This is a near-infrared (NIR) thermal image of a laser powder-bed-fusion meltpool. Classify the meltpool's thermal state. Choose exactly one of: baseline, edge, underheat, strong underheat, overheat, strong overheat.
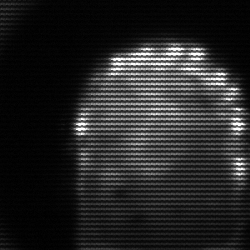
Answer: baseline